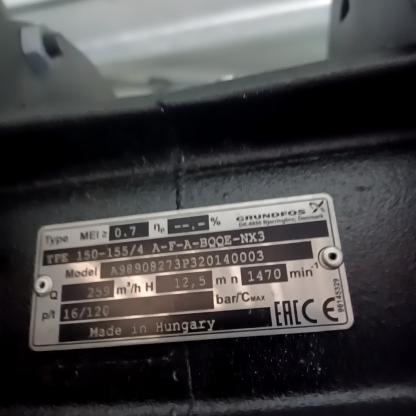
Klasa: tabliczka-znamionowa